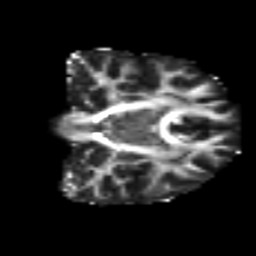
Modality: FA
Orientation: coronal
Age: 33
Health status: ill
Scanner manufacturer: philips
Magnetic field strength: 3 T
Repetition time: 9 s
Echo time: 0.127 s